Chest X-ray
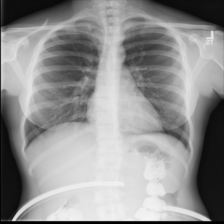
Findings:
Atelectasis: negative
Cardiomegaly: negative
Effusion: negative
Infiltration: negative
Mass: negative
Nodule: negative
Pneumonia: negative
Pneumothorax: negative
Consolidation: negative
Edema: negative
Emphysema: negative
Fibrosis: negative
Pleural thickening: negative
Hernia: negative